Question:
I apply css in form it should apply when my form is invalid .I also write but nothing happen .In other words I make a dynamic form from json ,Now I need to validate that form .so I apply css which is not working.why I am apply css because some one suggest that in this <URL> you please why it is not apply
here is my plunker
<URL>
'''
/* Styles go here */
.ng-invalid {
border :1px solid red !important;
}
.ng-pristine {
border :1px solid blue !important;
}
.ng-pristine {
border :1px solid blue !important;
}
'''
Updated plunker
<URL>
I press button nothing happen
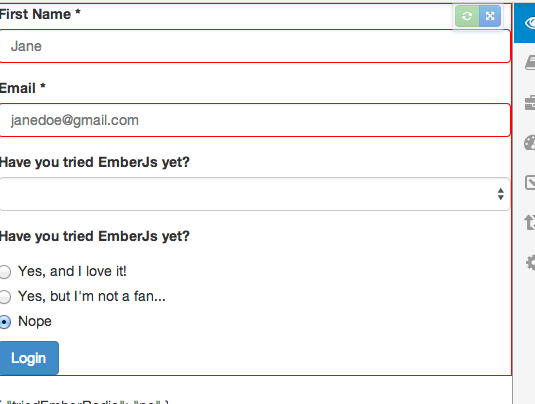
Answer: You need to update your css into this
'''
input.ng-invalid {
border :1px solid red !important;
}
'''
the class 'ng-invalid' applies to the form as well since it AngularJS detects that the form is invalid so it applies the class to the form.
It seem that you are using a third party module for your forms. It has it's own validation styles so we have to use it. Here are some notes:
1. I added the novalidate directive to your formly directive. This will prevent the browser to trigger its default validation, the browser's default validation will not trigger the ng-submit function if it finds an error.
2. I added an ng-class="{'form-submitted':submitted}" to the form directive itself. (This is similar to the approach of PatrickEvans' answer
3. In relation to Item 2, I modified the CSS to this. The red border will be applied if the form-submitted class is applied to the parent form. .form-submitted input.ng-invalid {
border :1px solid red !important;
}
## See Plunkr